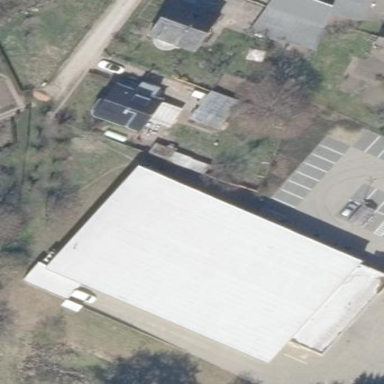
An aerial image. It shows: Retail building housing supermarket with skillion roof shape.